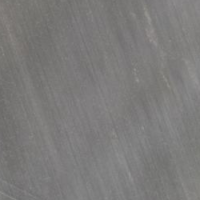
EUNIS habitat code: 25
Species observed at this site:
Euonymus europaeus